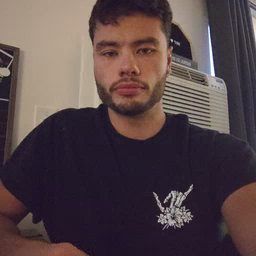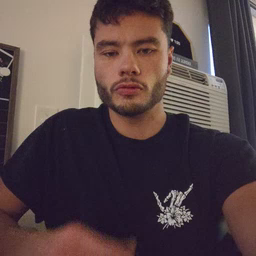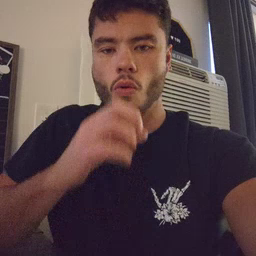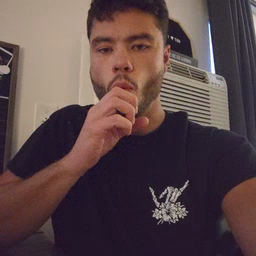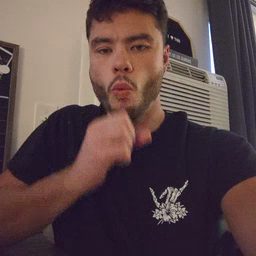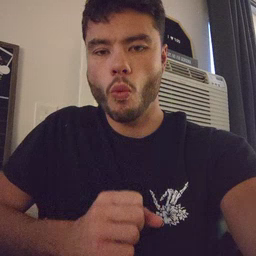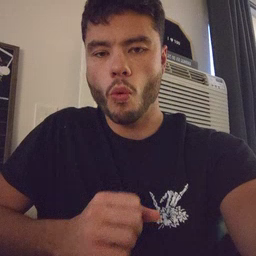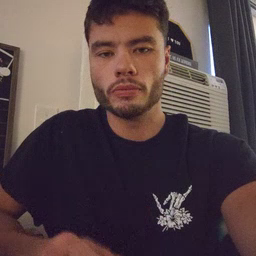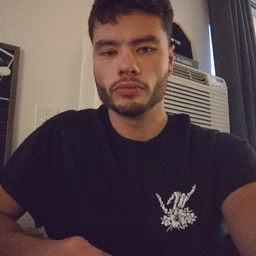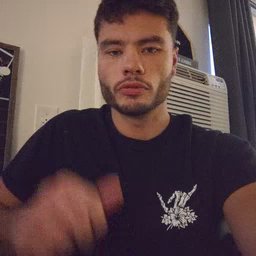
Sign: old